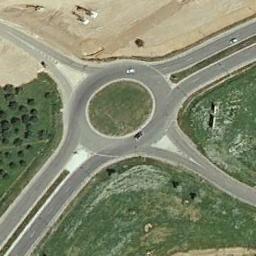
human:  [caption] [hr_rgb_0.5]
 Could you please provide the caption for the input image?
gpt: There is a large lawn and a large wasteland around the crossroads .

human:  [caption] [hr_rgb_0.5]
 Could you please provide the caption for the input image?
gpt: The roundabout is on the grass next to the bare land .

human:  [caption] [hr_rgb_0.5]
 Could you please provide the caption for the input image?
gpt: The roundabout is surrounded by grass .

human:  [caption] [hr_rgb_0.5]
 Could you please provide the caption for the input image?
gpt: The roundabout with four exits and entrances is in the lawn .

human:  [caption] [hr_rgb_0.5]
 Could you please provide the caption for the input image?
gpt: There are some green lawns beside the roundabout .